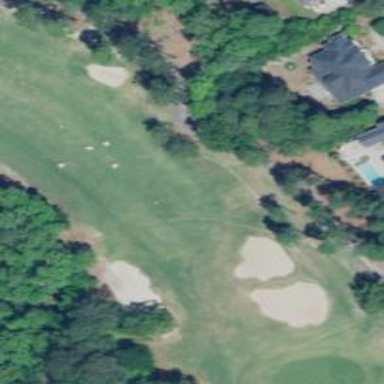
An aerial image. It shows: Golf fairway in the image.